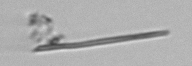
Label: fiber_TAG_external_detritus